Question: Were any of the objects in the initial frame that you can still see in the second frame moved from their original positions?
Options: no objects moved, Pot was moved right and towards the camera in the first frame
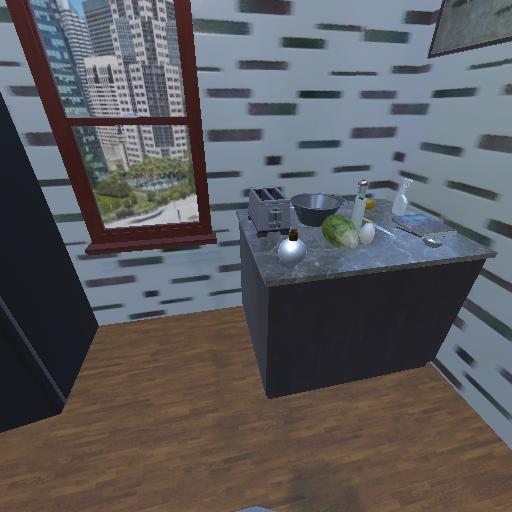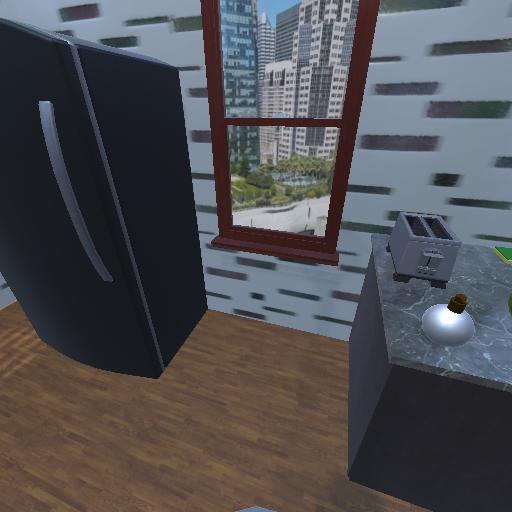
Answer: no objects moved